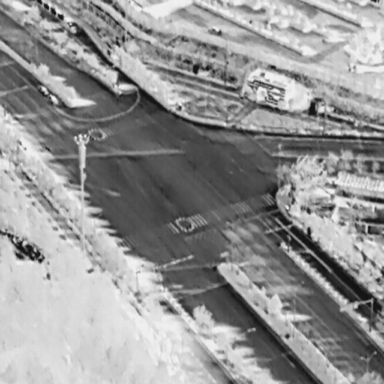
There are two Cars in the infrared image.